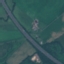
Land use / land cover class: Highway